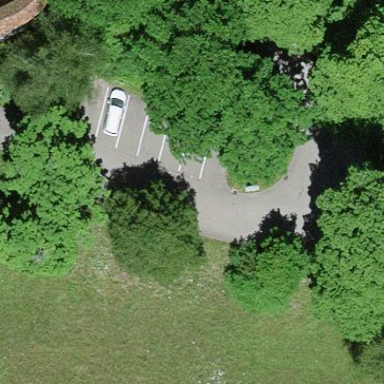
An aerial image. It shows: Parking area.